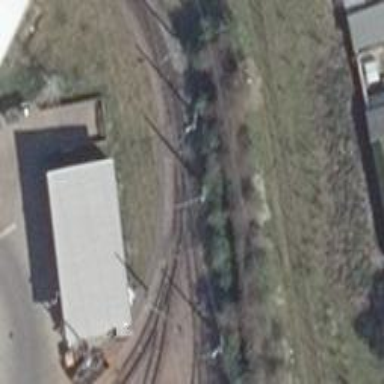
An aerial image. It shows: Railway switch with the turnout side on the right.